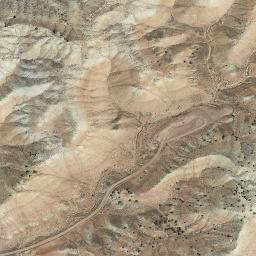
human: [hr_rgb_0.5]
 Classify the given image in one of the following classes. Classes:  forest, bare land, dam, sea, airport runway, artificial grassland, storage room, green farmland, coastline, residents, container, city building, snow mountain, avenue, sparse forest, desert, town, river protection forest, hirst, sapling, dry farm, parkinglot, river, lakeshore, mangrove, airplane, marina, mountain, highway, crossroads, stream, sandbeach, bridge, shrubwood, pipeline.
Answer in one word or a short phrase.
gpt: mountain